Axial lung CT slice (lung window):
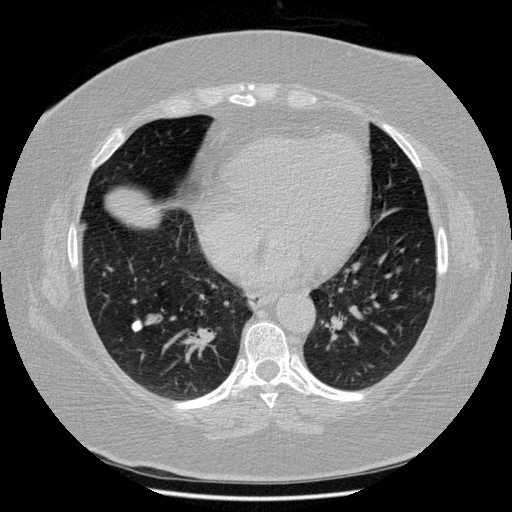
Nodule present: yes
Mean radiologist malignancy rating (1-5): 3.25